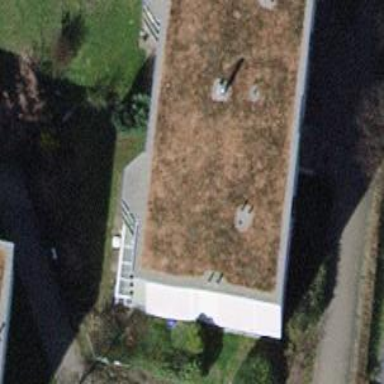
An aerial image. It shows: Building with apartments and flat roof.